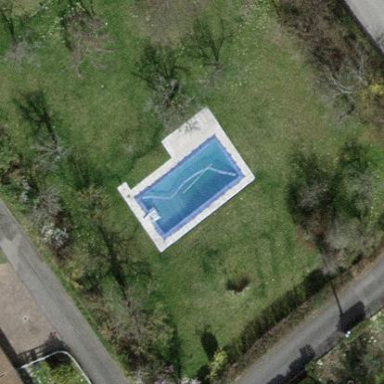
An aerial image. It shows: Outdoor swimming pool on leisure land.